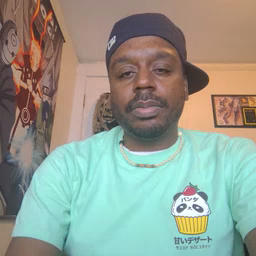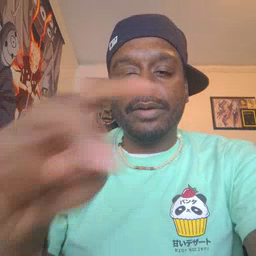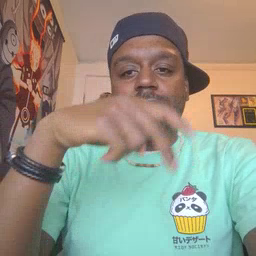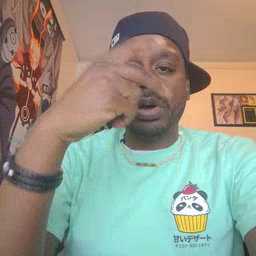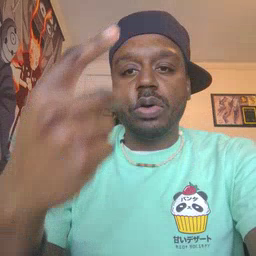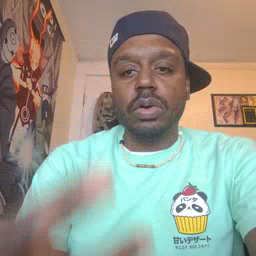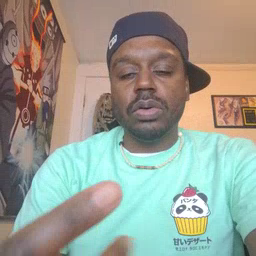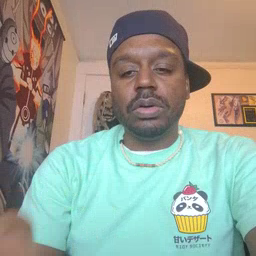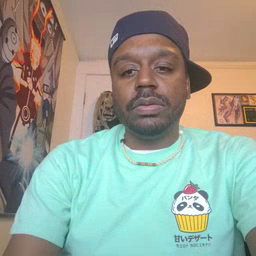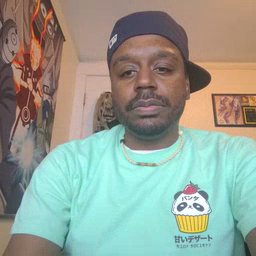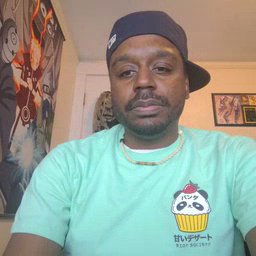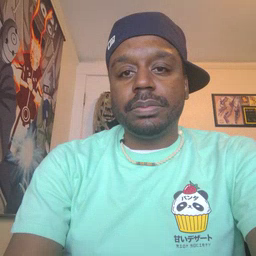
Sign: fall